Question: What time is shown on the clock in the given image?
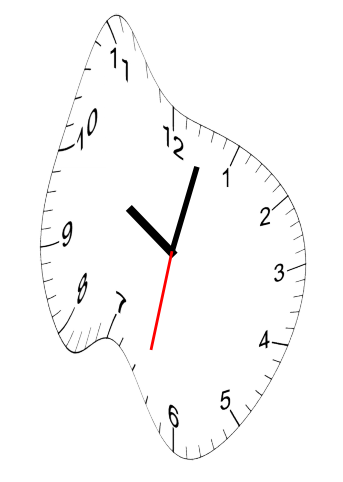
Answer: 10:02:32